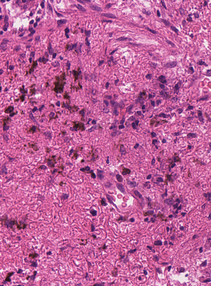
Tumor epithelial tissue: no
Tumor-associated stroma tissue: yes
Normal tissue: no